Question: We are building a project using active RFID, and this RFID needs to be coded on Python to use it on Raspberry PI3
SAAT RFID already has DLL file, RFIDAPI.lib and RFIDAPIEXPORT.h and various API calling function
For instance and the basic code I need to execute
'''
bool SAAT_TCPInit (void** pHandle,char *pHostName,int nsocketPort)
HANDLE hp; if(!SAAT_TCPInit(&hp,"192.168.0.238",7086) )
{
printf("reader initialization failed!
"); return false;
}
'''
How can I convert this code into Python to get into RFID?

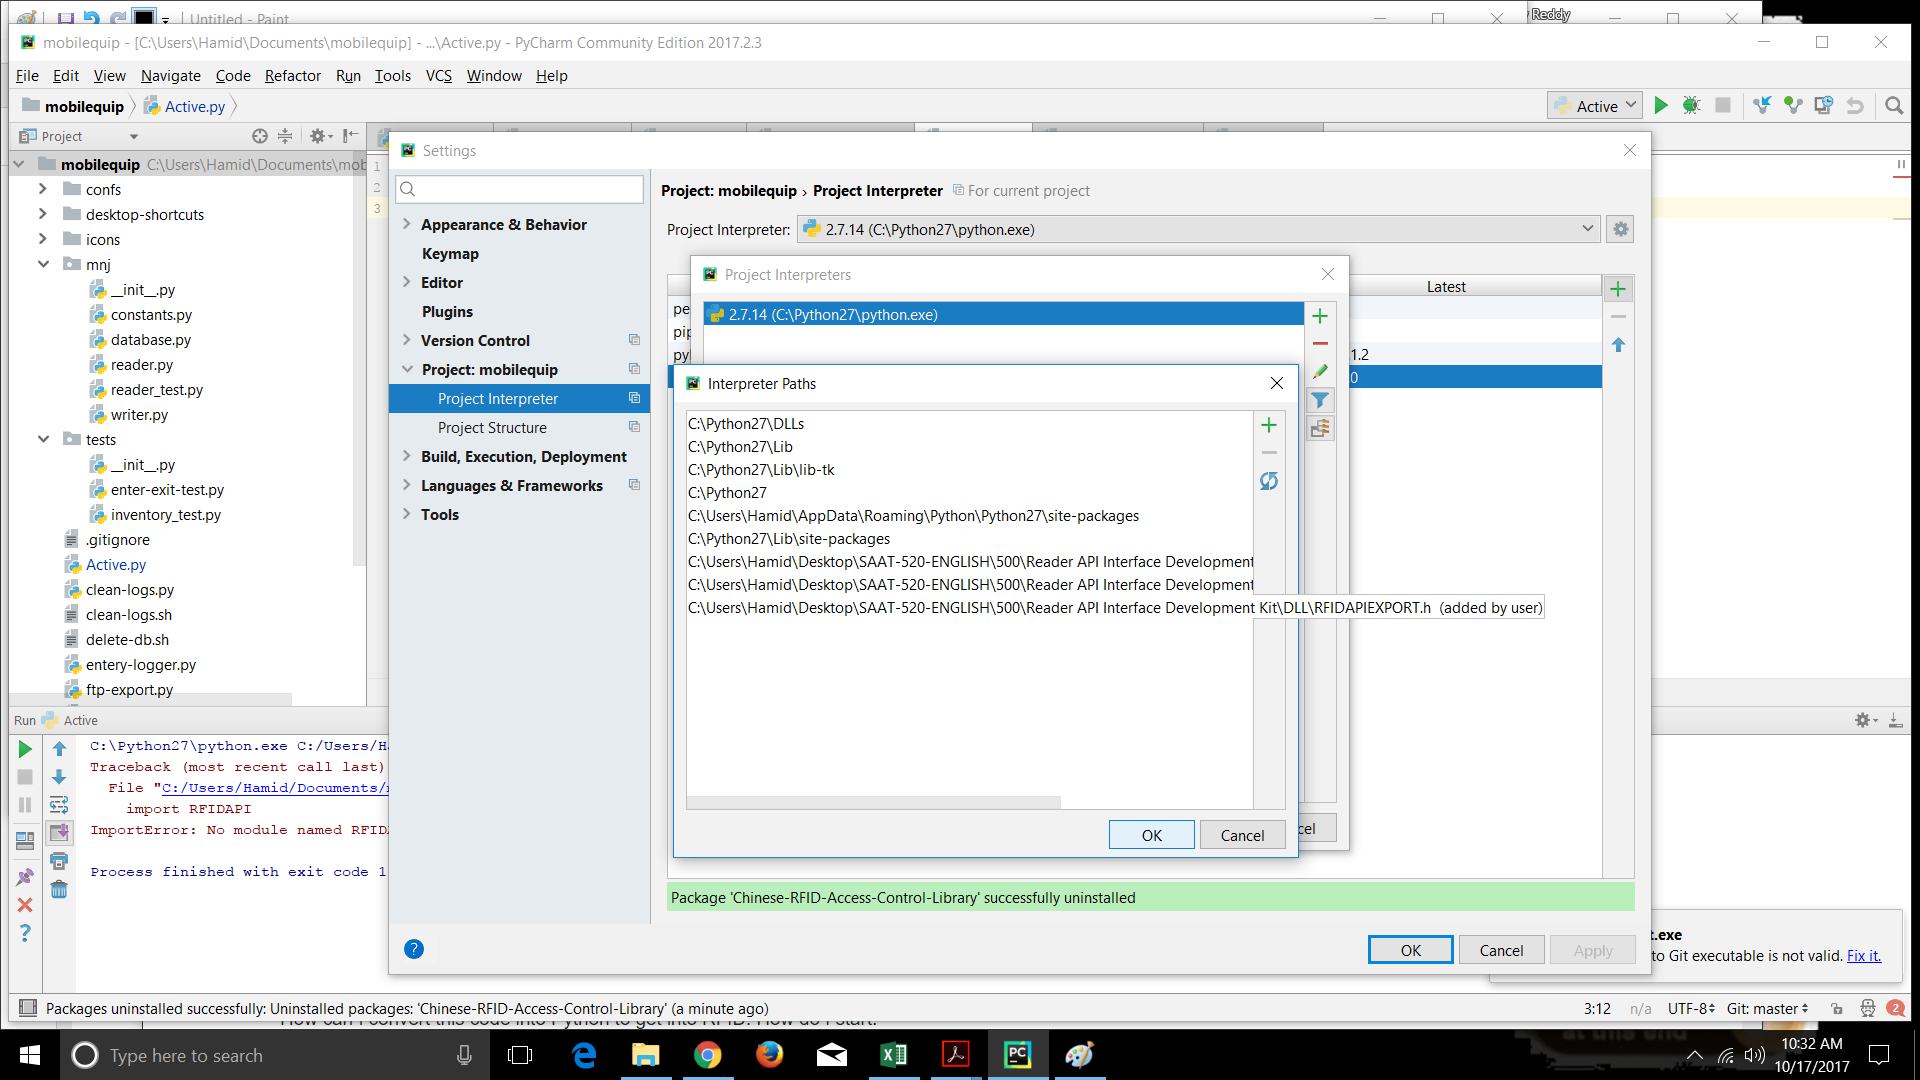
Answer: Untested, but illustrates what you need to do. I assumed Python 3, but Python 2 is similar.
'''
#!python3
import ctypes
# import the DLL
dll = ctypes.CDLL('RFIDAPI')
# declare the argument and return value types
dll.SAAT_TCPInit.argtypes = ctypes.POINTER(ctypes.c_void_p),ctypes.c_char_p,ctypes.c_int)
dll.SAAT_TCPInit.restype = ctypes.c_bool
# For the output parameter, create an instance to be passed by reference.
hp = ctypes.c_void_p()
if not dll.SAAT_TCPInit(ctypes.byref(hp),b'192.168.0.238',7086):
print('reader initialization failed!')
'''
Note the byte string for the IP. In Python 3 byte strings are the correct input for 'c_char_p'.